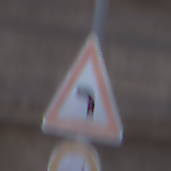
Verkehrszeichen: KurveLinks
Zusatzzeichen unten: VerbotUeberholenEinspurigeFahrzeuge
Umgebung: Outdoor, Urban
Tageszeit: SunriseSunset
Wetter: PartlyCloudy
Licht: Natural
Jahreszeit: NotSpecified
Kontrast: LowContrast